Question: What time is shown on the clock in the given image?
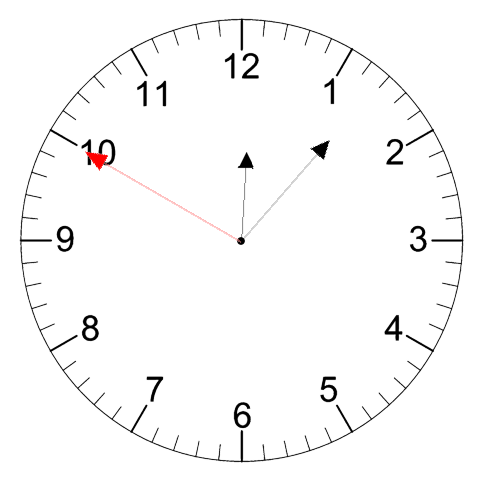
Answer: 12:06:50